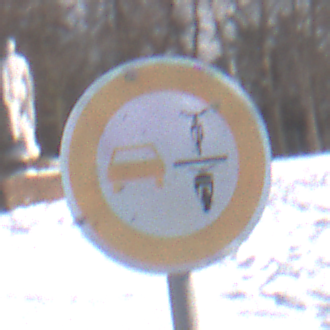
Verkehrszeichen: VerbotUeberholenEinspurigeFahrzeuge
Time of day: MorningAfternoon
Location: Outdoor (Nature)
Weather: PartlyCloudy
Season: Winter
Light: Natural